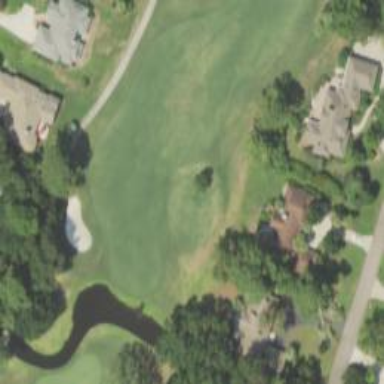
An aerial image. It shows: View of golf hole.